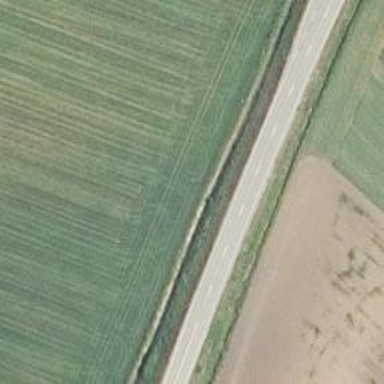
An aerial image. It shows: Asphalt road classified as primary highway.